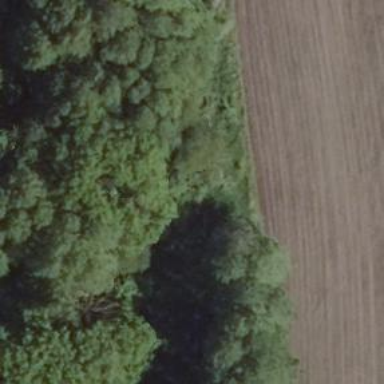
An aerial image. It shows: Row of deciduous broadleaved trees.